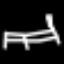
Label: bed